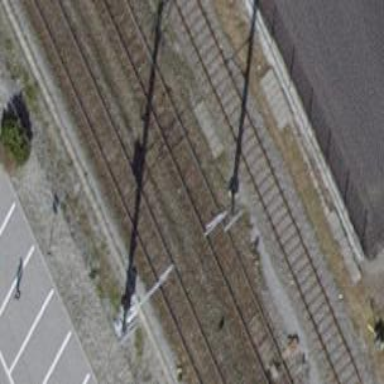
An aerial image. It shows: Solitary milestone along the railway.